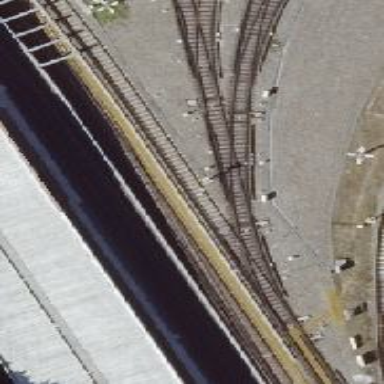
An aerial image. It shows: Yard with electrified top rail.